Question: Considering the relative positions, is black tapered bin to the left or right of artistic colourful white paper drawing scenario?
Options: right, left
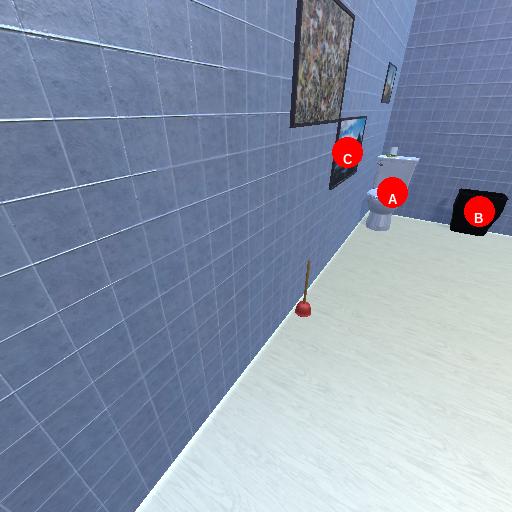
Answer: right